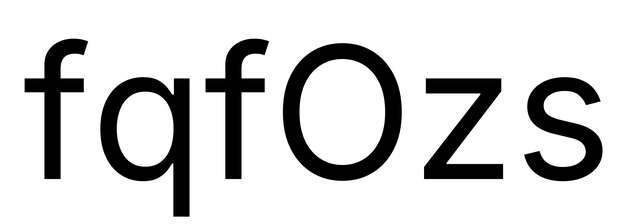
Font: Inter_Regular